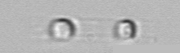
Label: Skeletonema